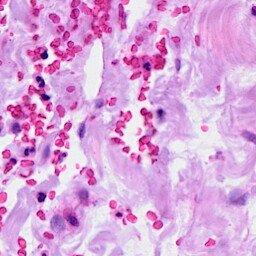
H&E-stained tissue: Breast